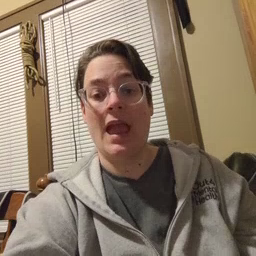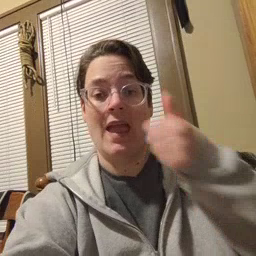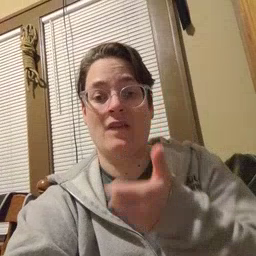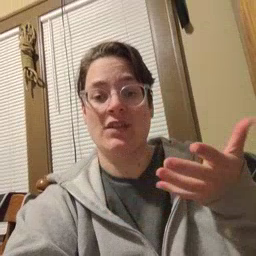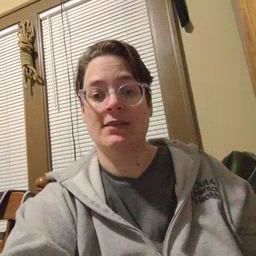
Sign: every